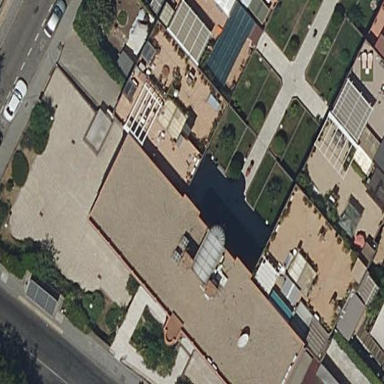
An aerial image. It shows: Commercial building.